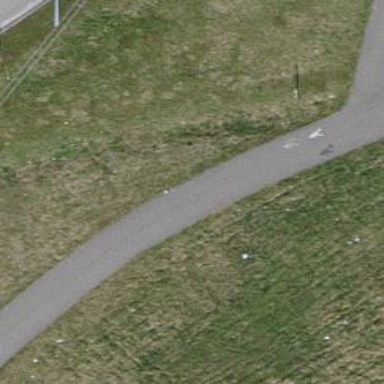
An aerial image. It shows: Asphalt cycleway with asphalt footway alongside it.